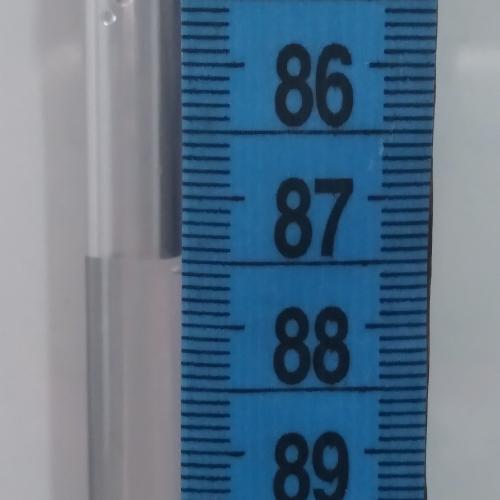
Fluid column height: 87.5 cm